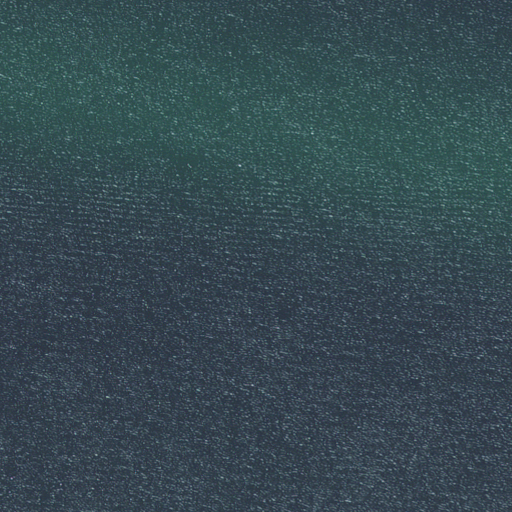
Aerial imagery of bar in Massachusetts named Peaked Hill Bar containing only open water